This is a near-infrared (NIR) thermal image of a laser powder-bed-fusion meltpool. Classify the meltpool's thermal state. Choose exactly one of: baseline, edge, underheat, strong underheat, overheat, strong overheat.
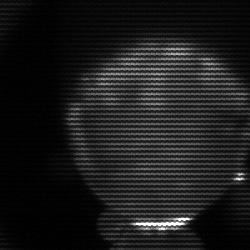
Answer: edge